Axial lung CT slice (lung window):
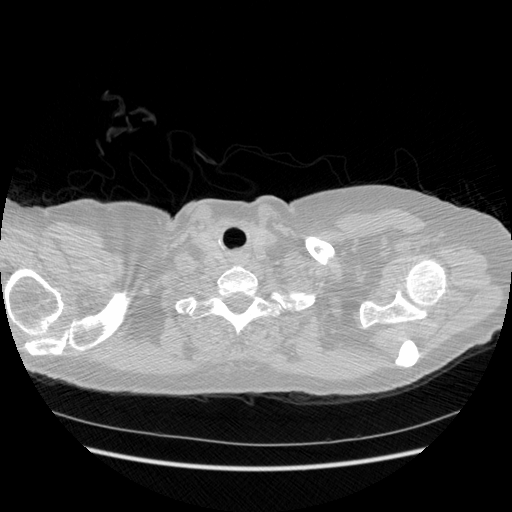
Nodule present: no